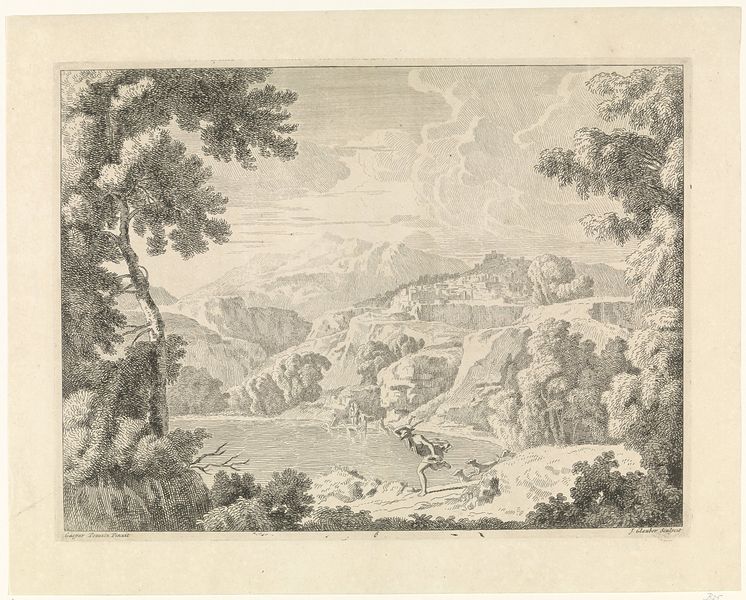
Titel: Actaeon wordt door de badende Diana in een hert veranderd
Künstler: Johannes Glauber
Standort: Amsterdam
Institution: Rijksmuseum
Schlagwörter: baum, berg, felsen, himmel, mann, meer, wasser, weiß, bäume, fluss, landschaft, see, stadt, äste, schwarz, straße, hund, hunde, tier, weg, wolke, mensch, ast, birke, busch, büsche, gebüsch, laufen, berge, graphik, buch, druck, druckgraphik, lithografie, lauf, jagd, jäger, wanderer, jäüger, straucher, büsche gebüsch, wolooken